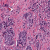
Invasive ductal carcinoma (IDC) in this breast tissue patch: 1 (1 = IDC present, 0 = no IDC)